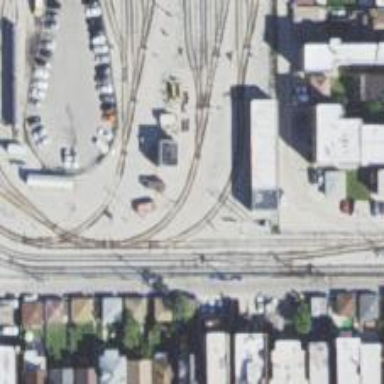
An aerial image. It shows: Electrified rail service yard.